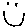
Label: smiley face